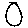
Label: circle